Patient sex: M
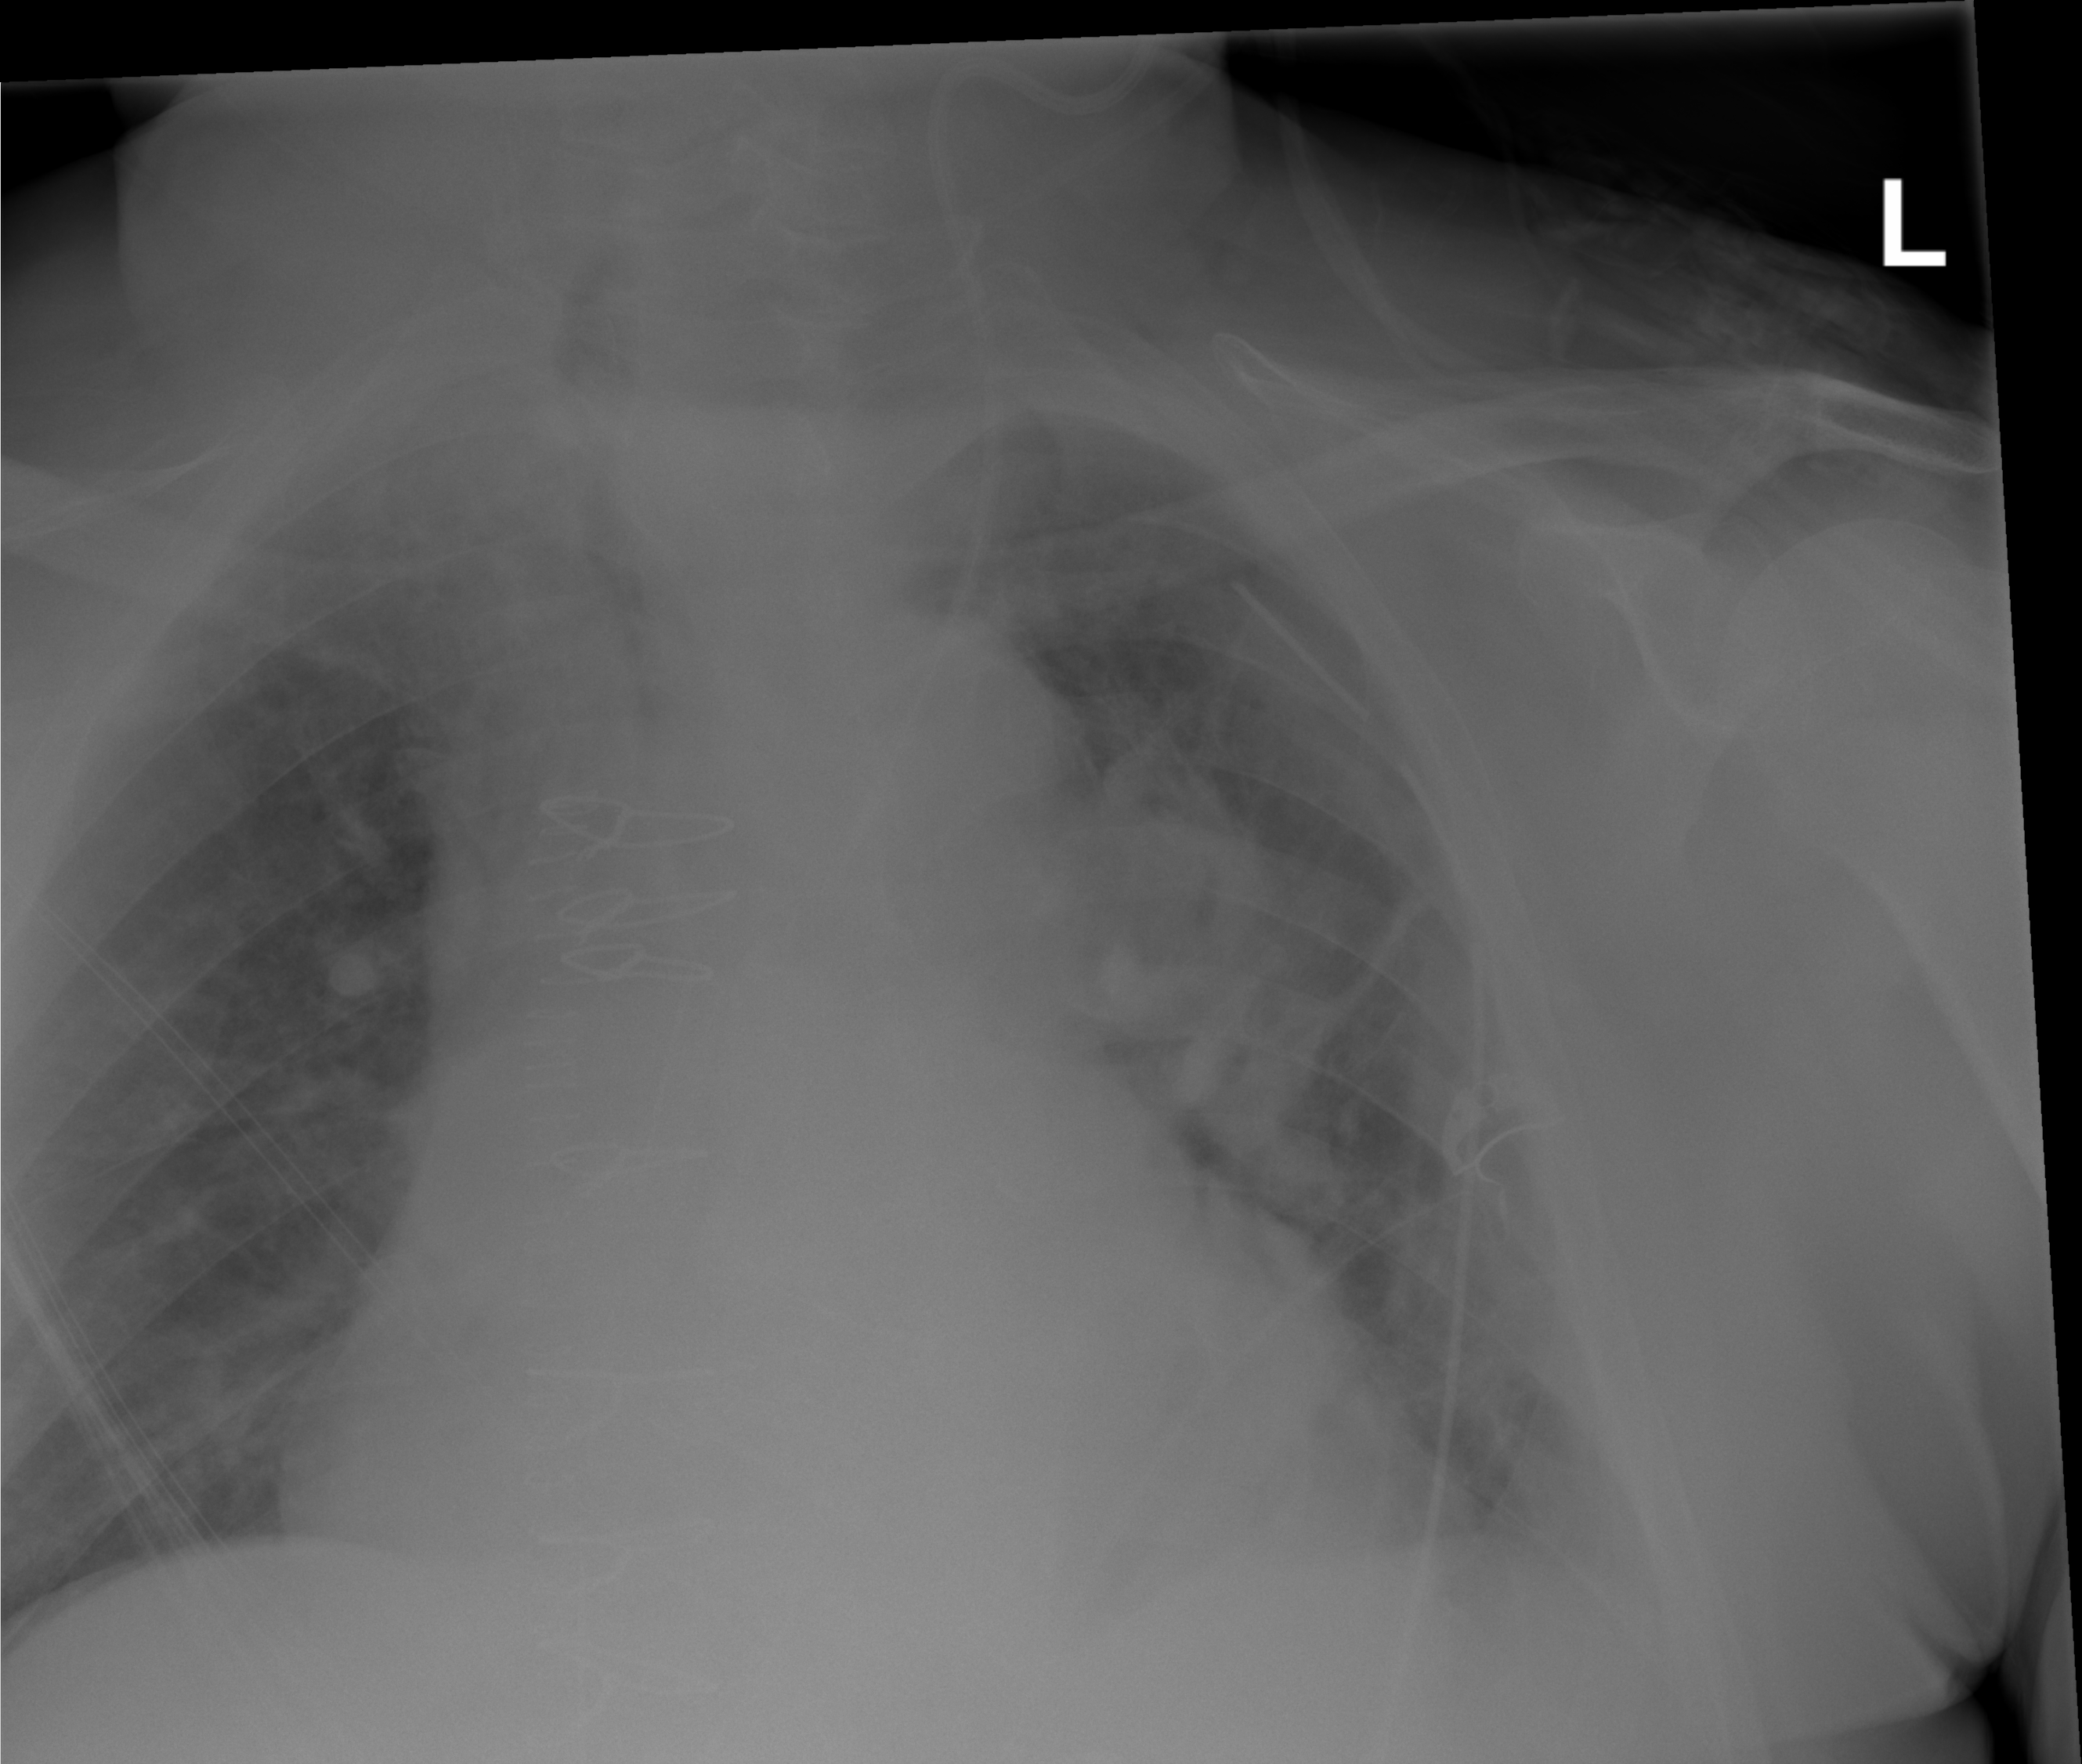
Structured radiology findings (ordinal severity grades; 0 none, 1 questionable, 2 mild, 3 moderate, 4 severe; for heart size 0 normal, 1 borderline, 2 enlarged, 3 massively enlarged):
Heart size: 2
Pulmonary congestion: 2
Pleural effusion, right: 0
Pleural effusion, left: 2
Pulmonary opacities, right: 2
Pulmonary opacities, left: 3
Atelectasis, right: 2
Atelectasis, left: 2